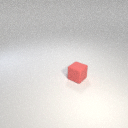
small red rubber cube